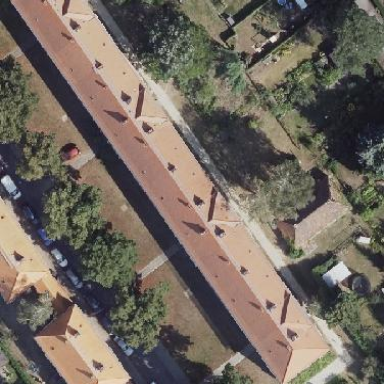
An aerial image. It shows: Hipped roof apartment building.